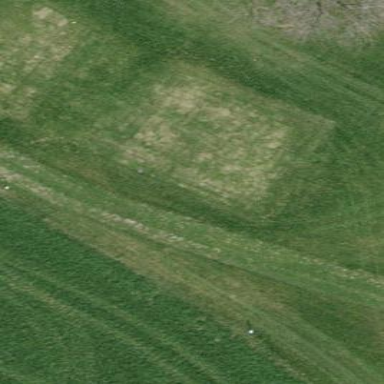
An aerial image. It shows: Golf tee on grassy land.